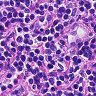
Metastatic tissue present: no